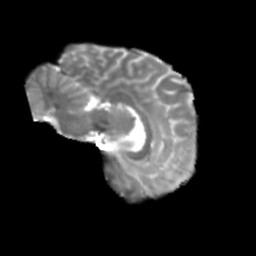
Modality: T2w
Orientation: sagittal
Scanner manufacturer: siemens
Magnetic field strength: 3 T
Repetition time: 4 s
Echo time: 0.0594 s